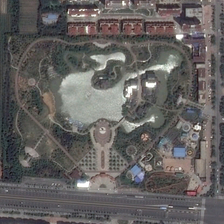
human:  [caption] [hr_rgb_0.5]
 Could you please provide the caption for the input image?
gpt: a park with many green trees and a pond is surrounded by many green trees and buildings and a road .

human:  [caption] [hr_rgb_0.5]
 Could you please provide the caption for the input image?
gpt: a park with many green trees and a pond is surrounded by many green trees and buildings and a road .

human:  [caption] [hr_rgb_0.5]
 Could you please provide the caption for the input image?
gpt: a park with many green trees and a pond is surrounded by many green trees and buildings and a road .

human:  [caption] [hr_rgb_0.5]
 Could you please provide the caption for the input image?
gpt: a park with many green trees and a pond is surrounded by many green trees and buildings and a road .

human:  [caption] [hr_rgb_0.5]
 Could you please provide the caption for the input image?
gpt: a park with many green trees and a pond is surrounded by many green trees and buildings and a road .